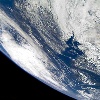
Label: cloud